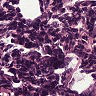
Metastatic tissue present: no